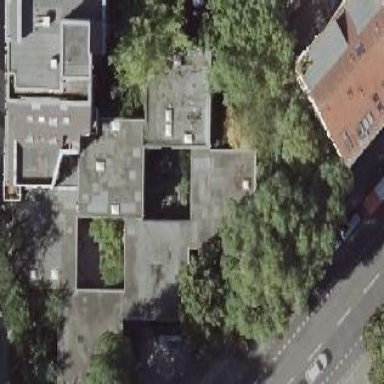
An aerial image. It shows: Flat-roofed commercial building.